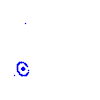
Particle: kaon